Question: '''
def districts_list(request):
obj_districts_list = Districts.objects.all()
data = serializers.serialize(
'json', obj_districts_list, fields=('district_name'))
return HttpResponse(data, content_type="application/json")
'''
'''
class Districts(models.Model):
id = models.AutoField(primary_key=True)
district_name = models.CharField(max_length=40)
country = models.ForeignKey('Country', on_delete=models.CASCADE)
state = models.ForeignKey('States', on_delete=models.CASCADE)
def __str__(self):
return '{}'.format(self.district_name)
'''

But i just want the fields inside the Accounts.districts as output in JSON format.
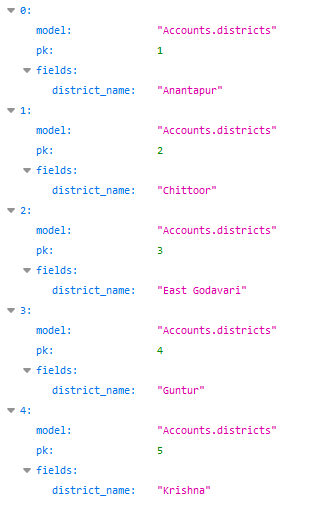
Answer: <URL>', ie:
'''
>>> qs = User.objects.values("username", "first_name", "last_name", "email", "userprofile__nickname")
>>> print(json.dumps(list(qs), indent=2))
[
{
"username": "toto",
"first_name": "",
"last_name": "",
"email": "toto@example.com",
"userprofile__nickname": "Toto le toto"
},
{
"username": "root",
"first_name": "Root",
"last_name": "Root",
"email": "root@example.com",
"userprofile__nickname": "Root"
},
]
'''
Depending on your models fields, you may have to <URL> for datetimes and other types not directly handled by the default 'JSONEncoder'.